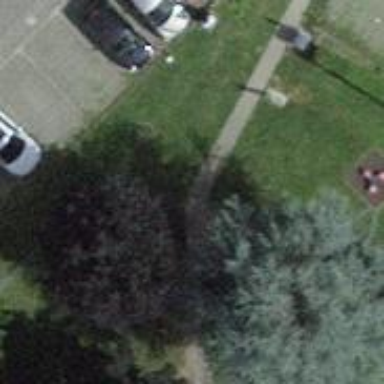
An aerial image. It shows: Brown bench.